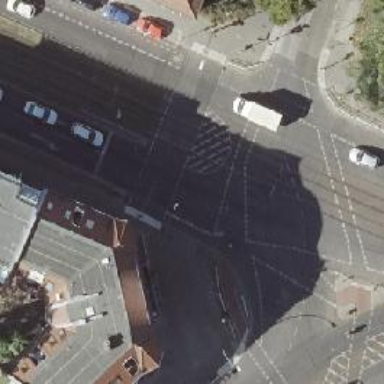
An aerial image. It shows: Tram crossing on the railway.